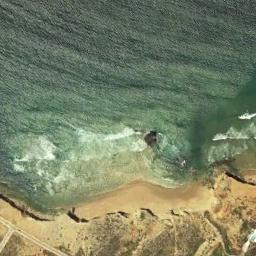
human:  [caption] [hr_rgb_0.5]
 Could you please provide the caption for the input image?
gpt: The beach is made up of green seawater and yellow coast with some hills and some plants .

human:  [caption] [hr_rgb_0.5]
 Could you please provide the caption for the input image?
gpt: The type of beach is mountainous coast and the sand on the beach is khaki .

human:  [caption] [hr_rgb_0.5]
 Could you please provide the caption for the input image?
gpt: The green sea and yellow-green beach .

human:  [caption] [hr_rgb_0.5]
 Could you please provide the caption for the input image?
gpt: There are white waves near the beach .

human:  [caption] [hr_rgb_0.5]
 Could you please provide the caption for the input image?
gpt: There are many uneven rocks on the beach .